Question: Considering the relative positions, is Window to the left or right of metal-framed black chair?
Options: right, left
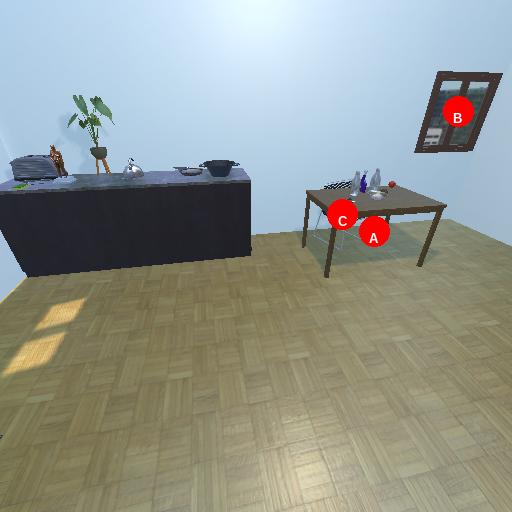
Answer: right